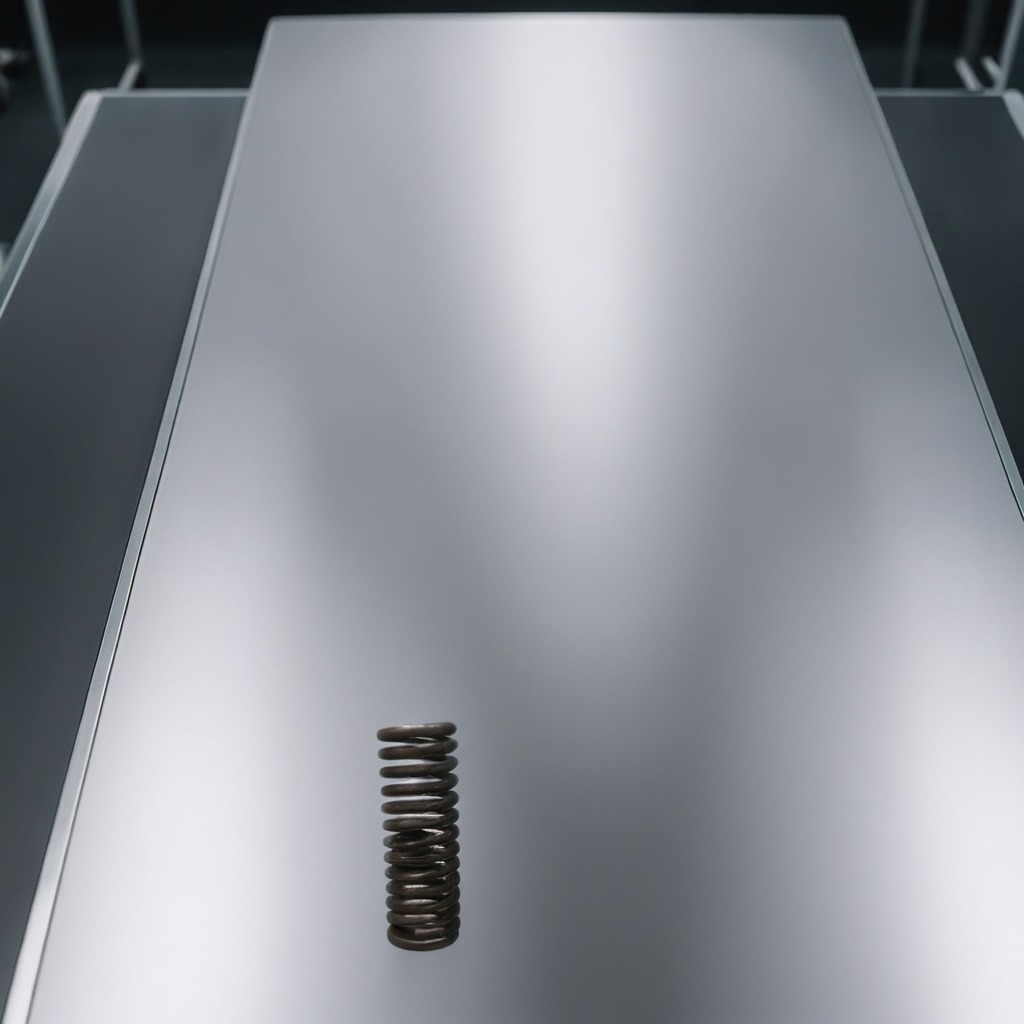
A coiled metal spring is lying on the stainless steel table.